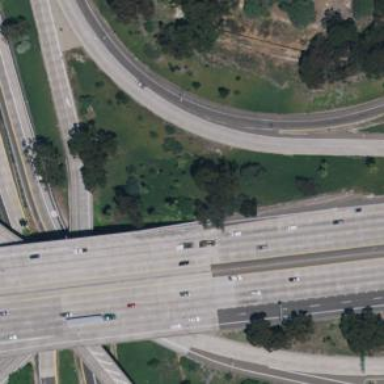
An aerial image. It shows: Bridge over motorway.